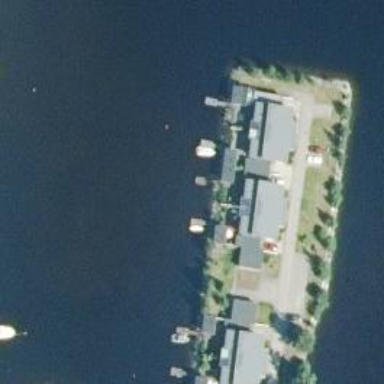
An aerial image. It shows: Pier with mooring facilities.